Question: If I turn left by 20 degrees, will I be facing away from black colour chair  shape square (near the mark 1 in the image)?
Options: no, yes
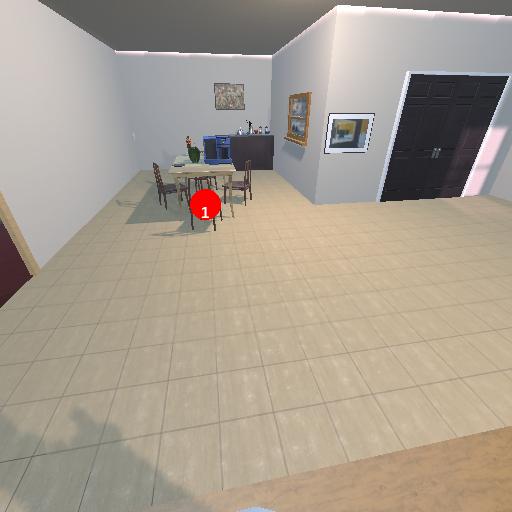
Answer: no